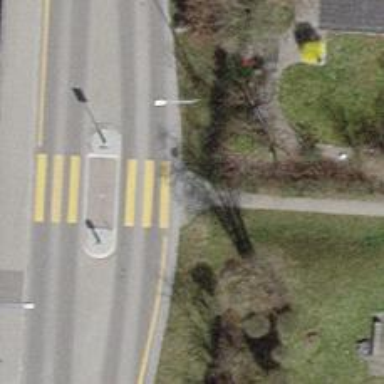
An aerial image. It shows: Kerb barrier.